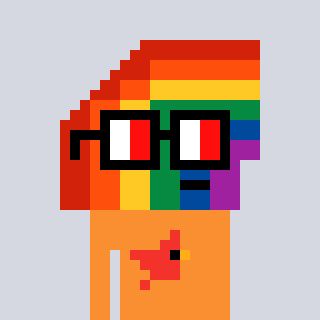
a pixel art character with square glasses with black frames and red eyes, a rainbow-shaped head and a orange-colored body on a cool background